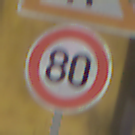
Verkehrszeichen: Geschwindigkeit80
Zusatzzeichen oben: EinseitigVerengteFahrbahnLinks
Umgebung: Outdoor, Suburban
Tageszeit: Night
Wetter: PartlyCloudy
Licht: Artificial
Jahreszeit: NotSpecified
Kontrast: HighContrast